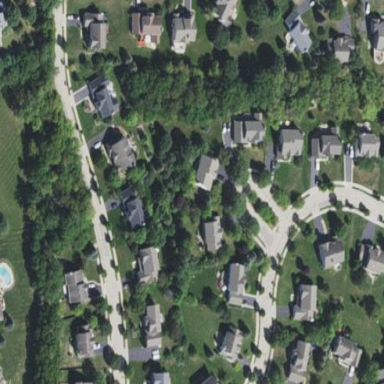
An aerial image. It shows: Residential area with single-family houses. The zoning of the area is residential.